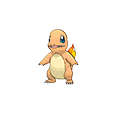
Pok\u00e9mon: charmander